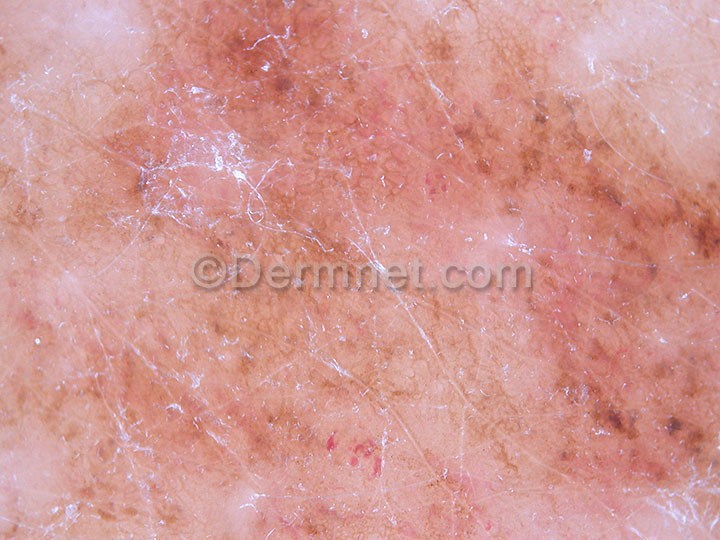
Disease: Melanoma Skin Cancer Nevi and Moles